Question: I have RelativeLayout with ImageView.
I want to click on the picture and add the same picture on top. It must be dynamically, without calling onCreate method. It's red circle (transparent 10% - *.png)
Like this:

How best to do this?
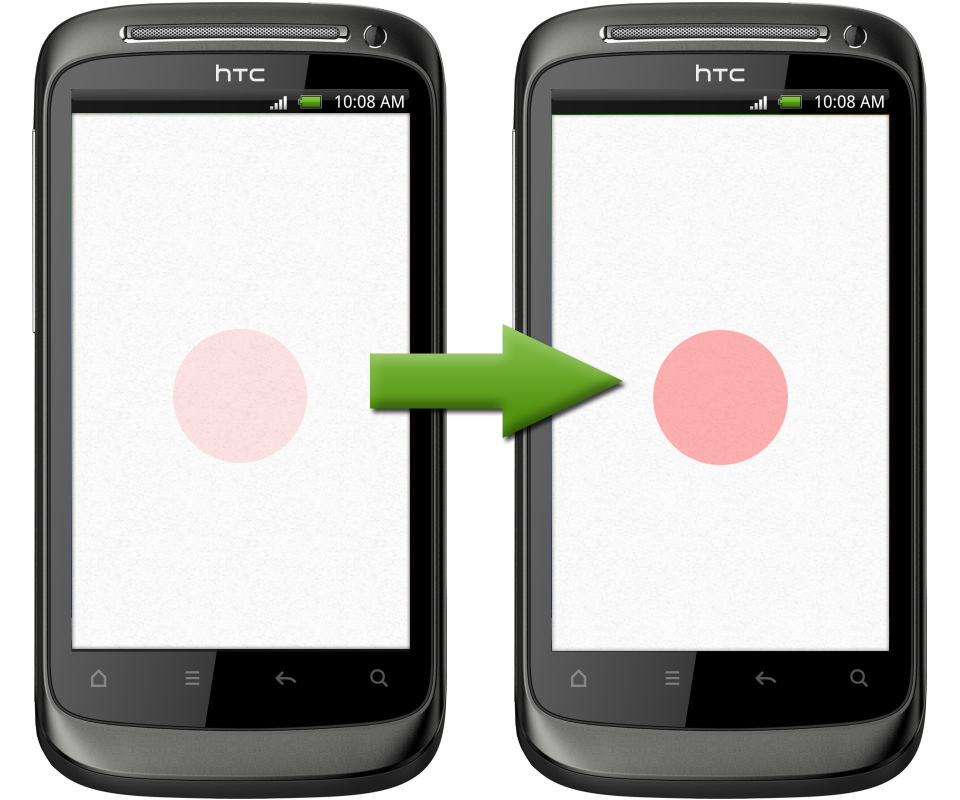
Answer: Just increase the alpha value of the origion picture every time.
'''
Bitmap bitmap = BitmapFactory.decodeResource(getResources(),R.drawable.my_picture);
Paint paint = new Paint();
paint.setAlpha(CURRENT_VALUE);
canvas.drawBitmap(botmap, 0, 0, paint);
'''
or direcly with an ImageView
'''
ImageView myImageView = new ImageView(this);
myImageView.setAlpha(xxx);
'''